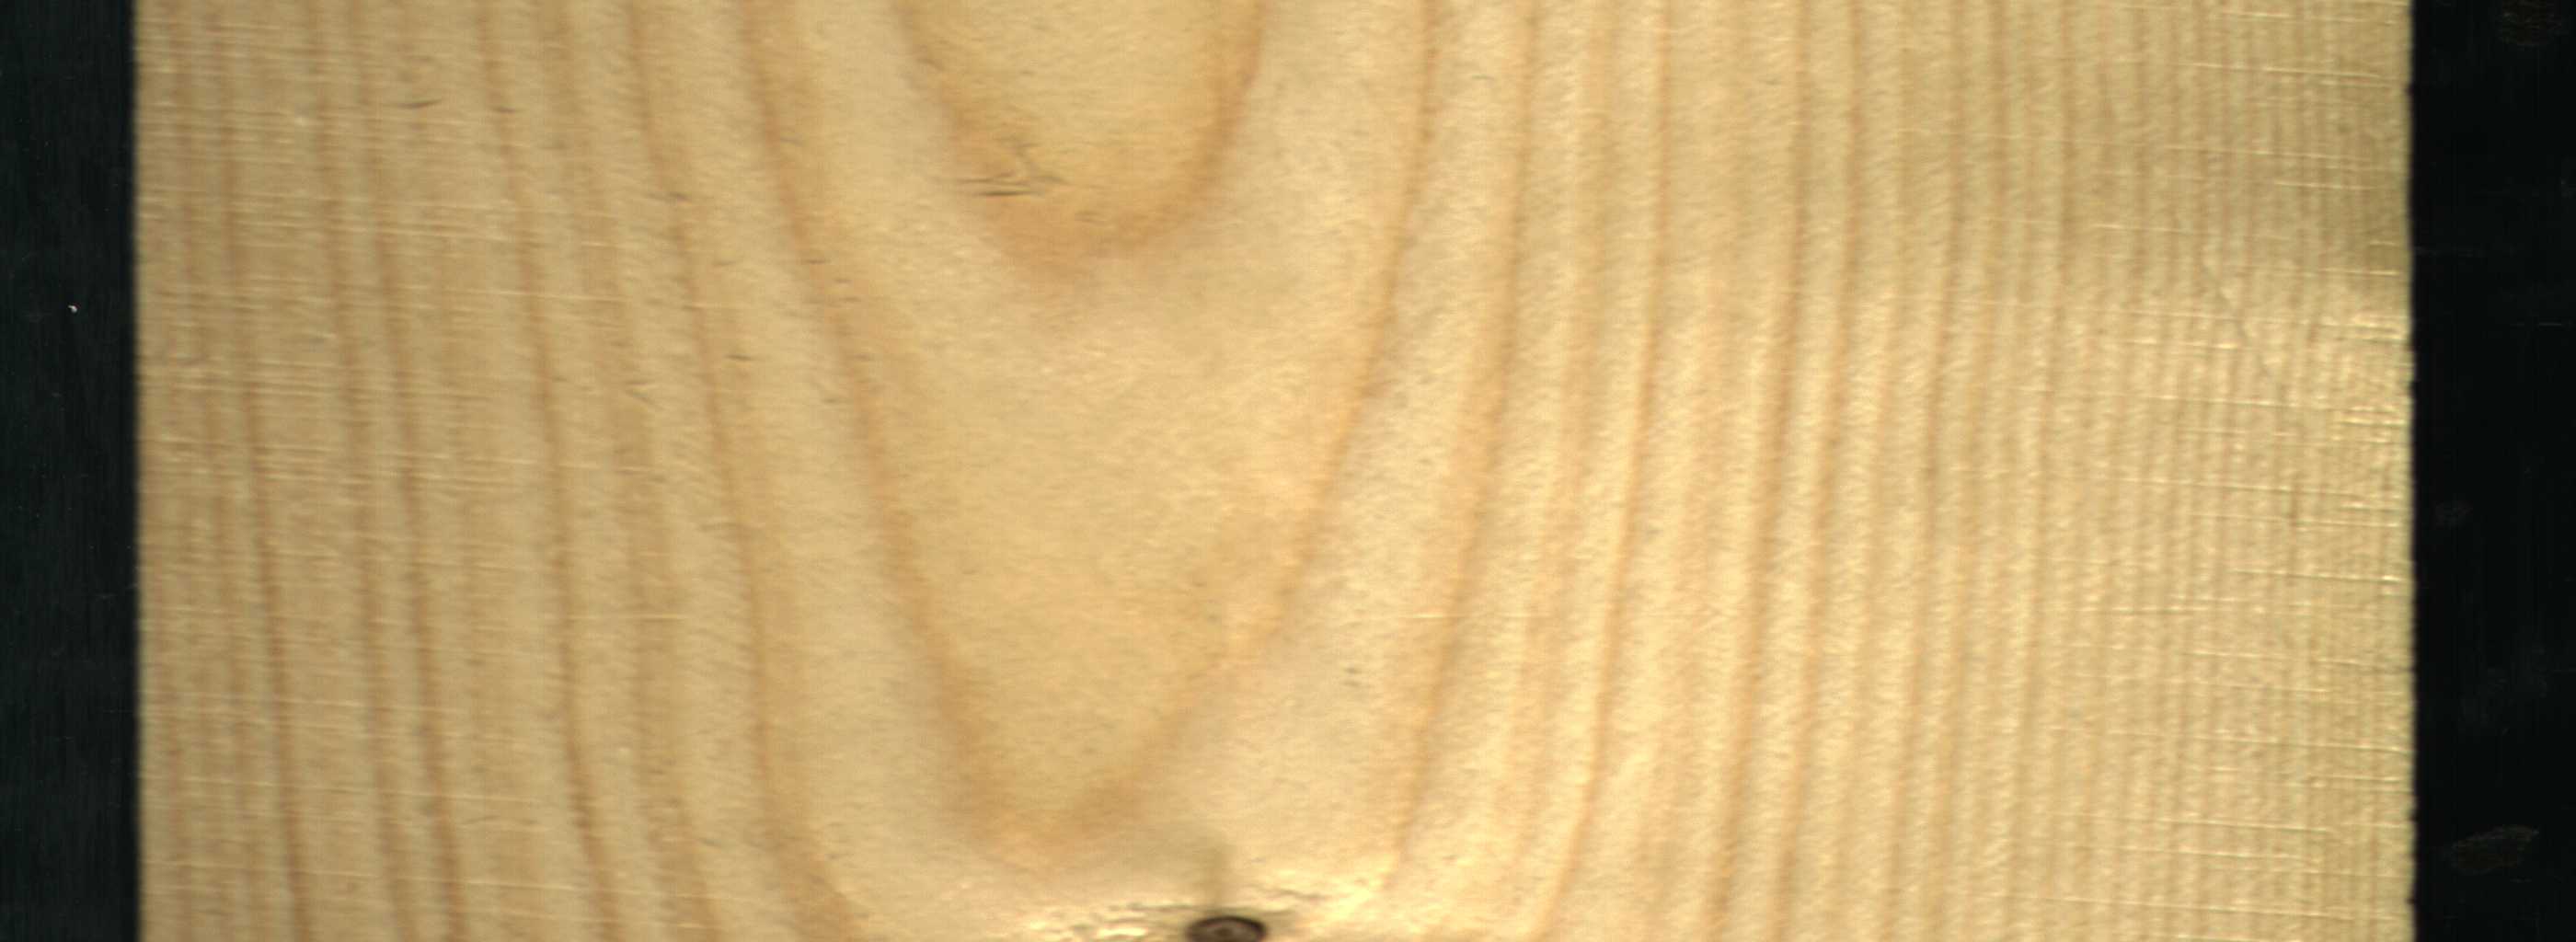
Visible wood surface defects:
Dead_Knot